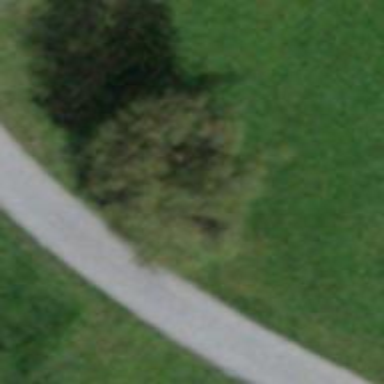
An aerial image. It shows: Bench for seating.